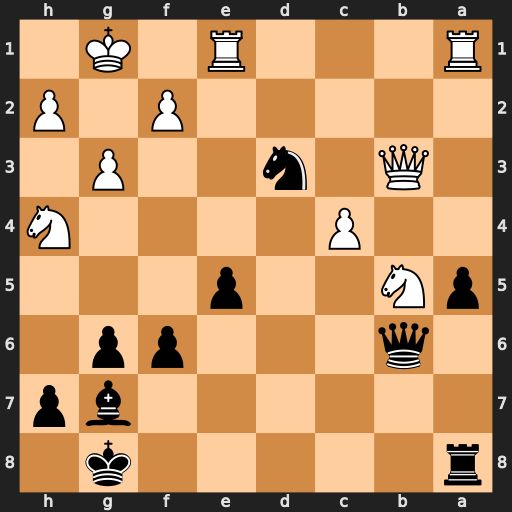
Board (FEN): r5k1/6bp/1q3pp1/pN2p3/2P4N/1Q1n2P1/5P1P/R3R1K1
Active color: b
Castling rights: -
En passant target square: -
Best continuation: Qxf2+ Kh1 Nxe1 c5+ Kh8